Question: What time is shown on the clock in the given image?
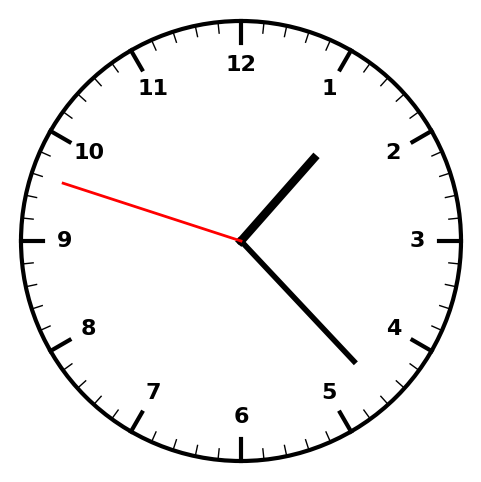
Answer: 01:22:48